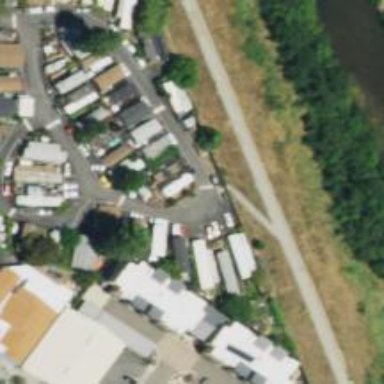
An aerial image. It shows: Alleyway designated as service road.